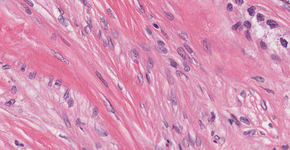
Tumor epithelial tissue: no
Tumor-associated stroma tissue: yes
Normal tissue: no